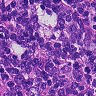
Metastatic tissue present: no